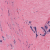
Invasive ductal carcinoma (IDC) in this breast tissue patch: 1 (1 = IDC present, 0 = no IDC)